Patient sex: M
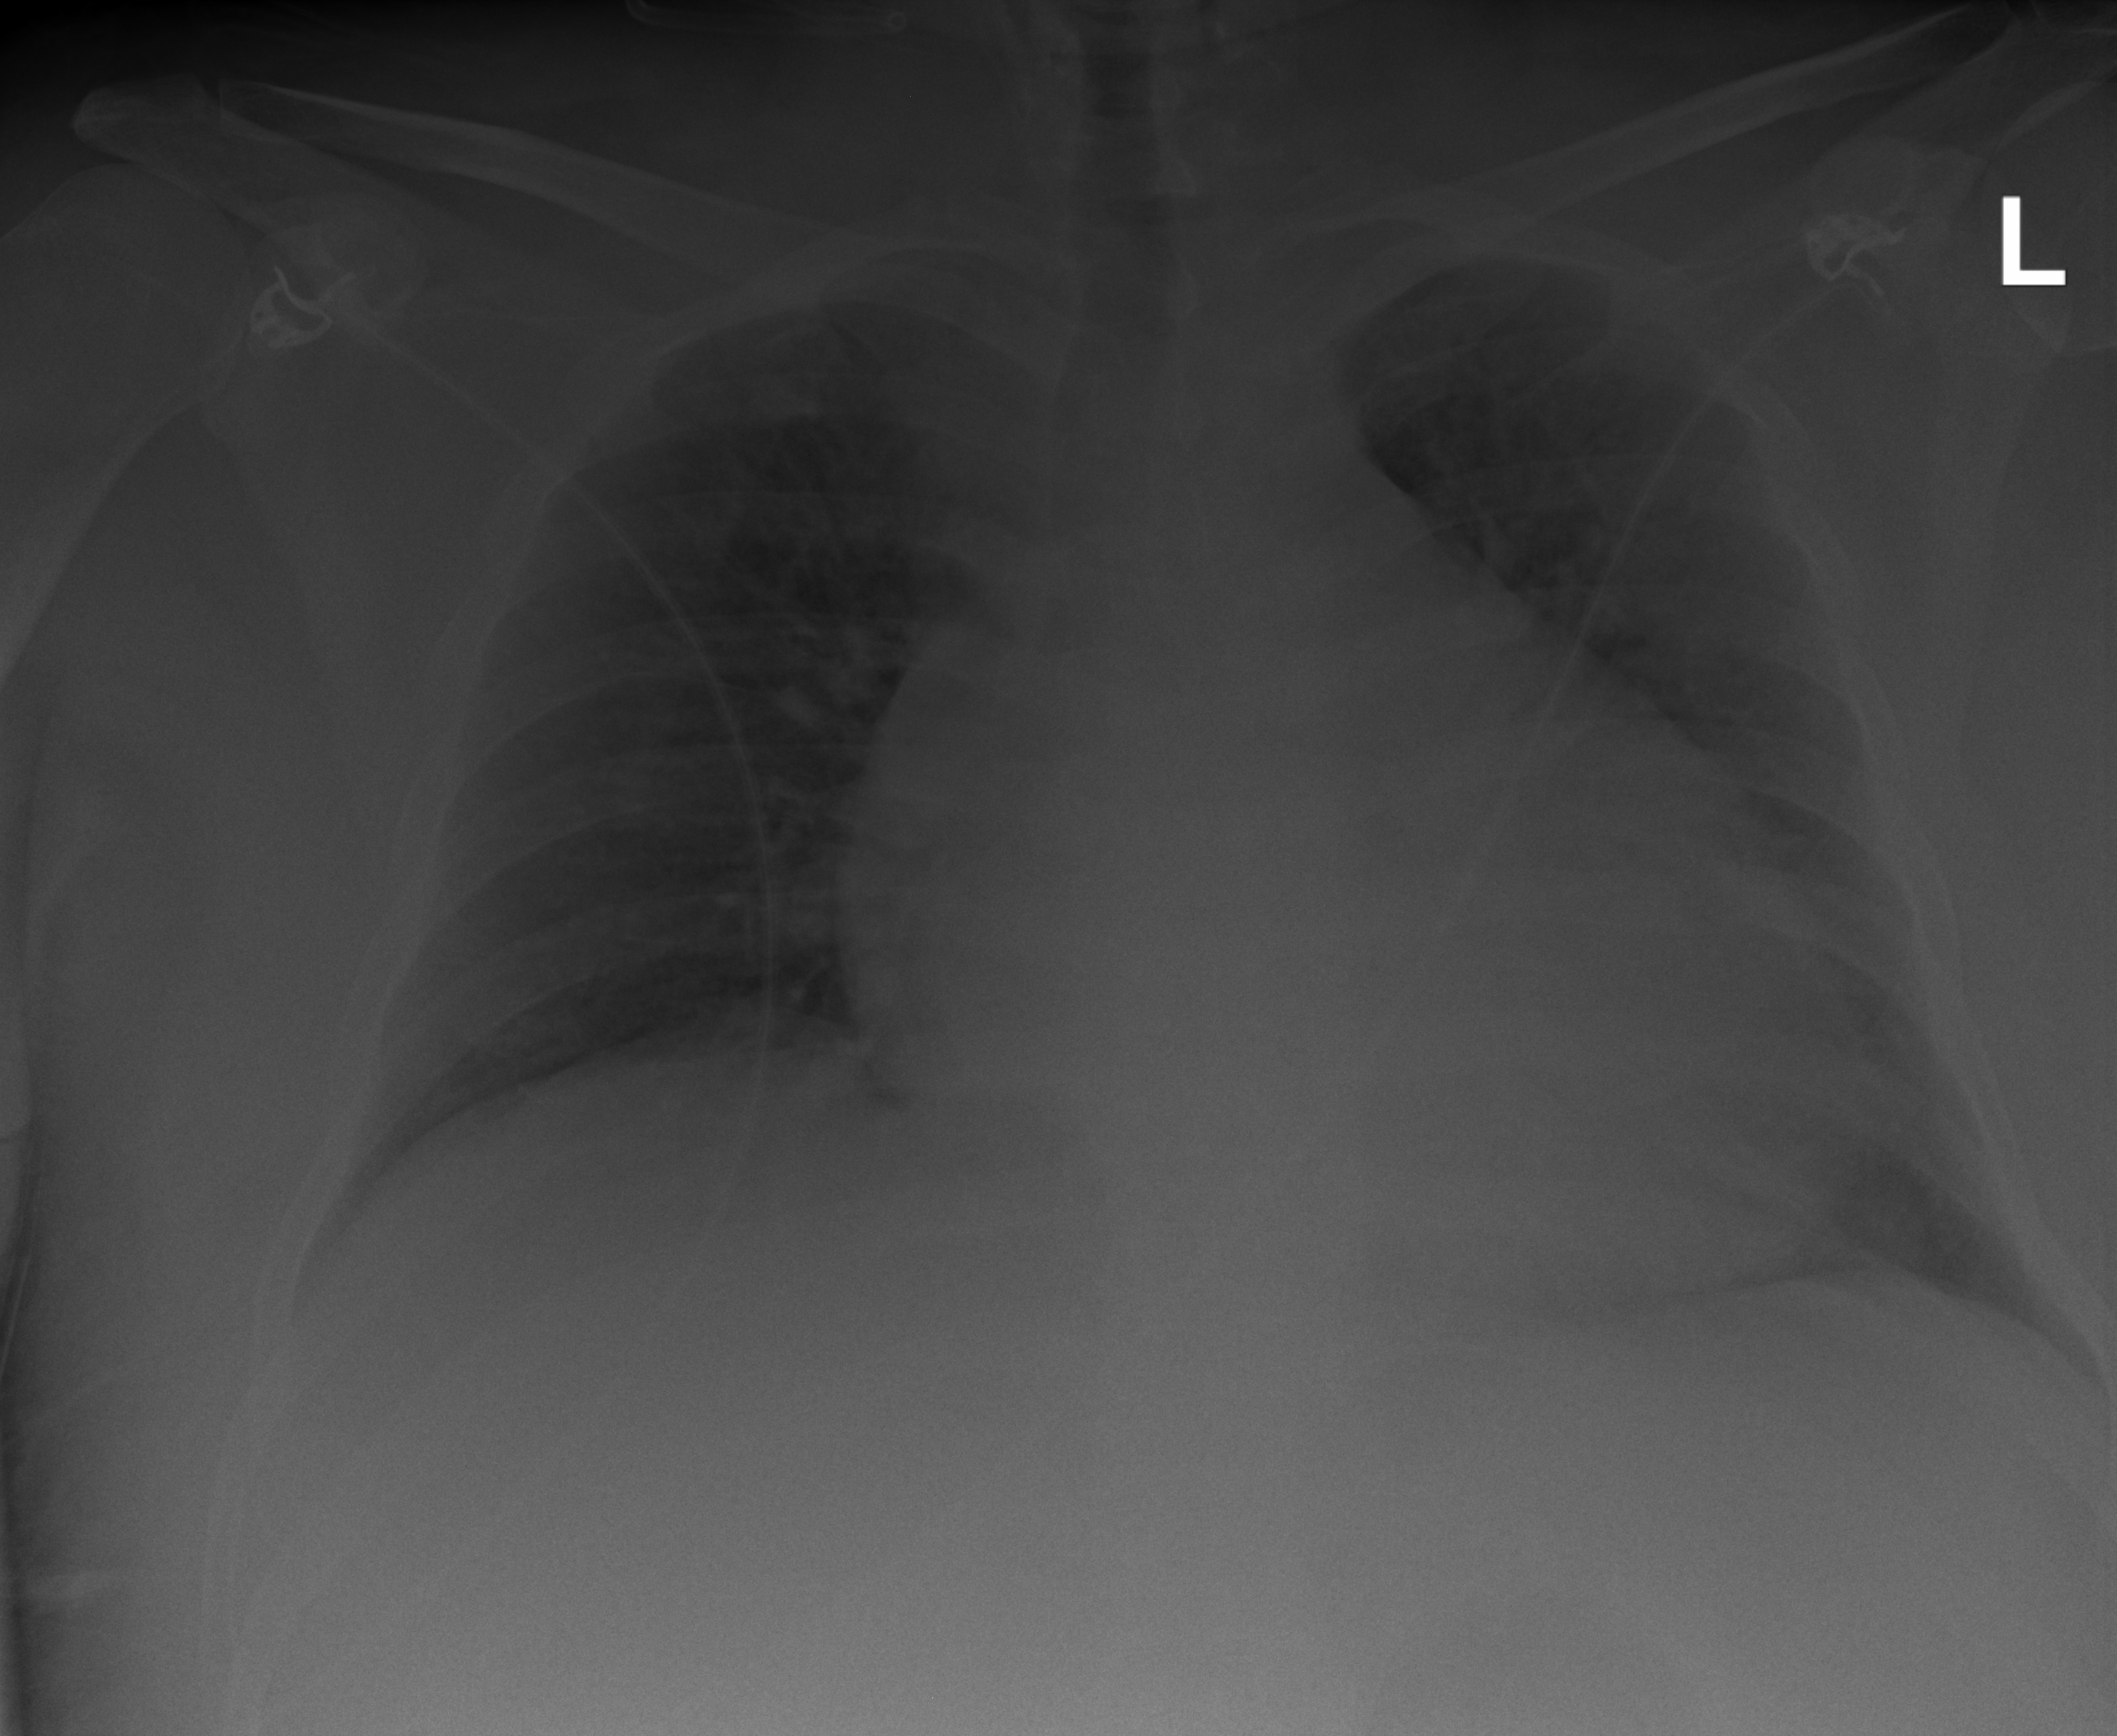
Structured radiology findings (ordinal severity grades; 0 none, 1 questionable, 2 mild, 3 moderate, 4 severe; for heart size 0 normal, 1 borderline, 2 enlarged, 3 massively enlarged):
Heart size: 3
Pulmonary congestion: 2
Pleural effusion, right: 0
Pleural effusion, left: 0
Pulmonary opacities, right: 0
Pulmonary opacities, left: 0
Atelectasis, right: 0
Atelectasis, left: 0